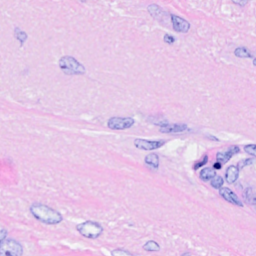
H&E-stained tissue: Breast